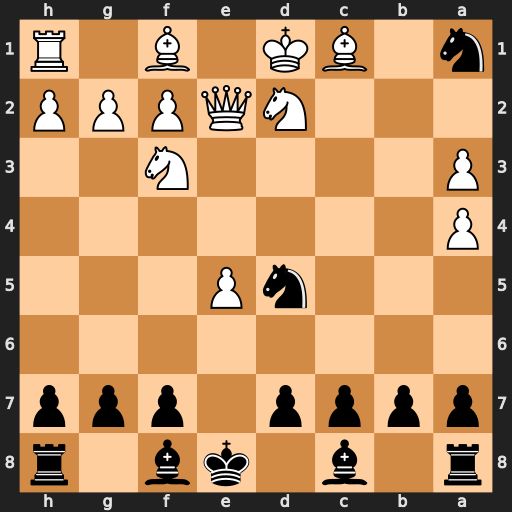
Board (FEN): r1b1kb1r/pppp1ppp/8/3nP3/P7/P4N2/3NQPPP/n1BK1B1R
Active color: b
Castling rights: kq
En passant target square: -
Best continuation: Nc3+ Ke1 Nc2#